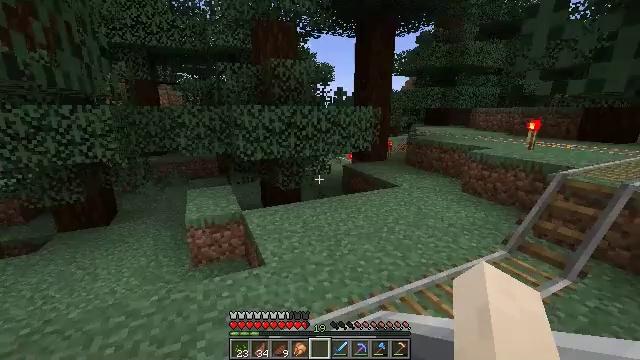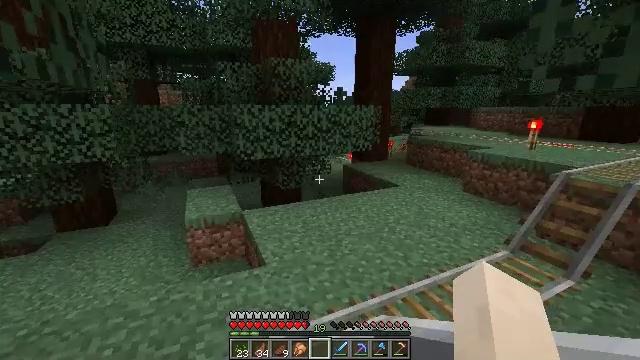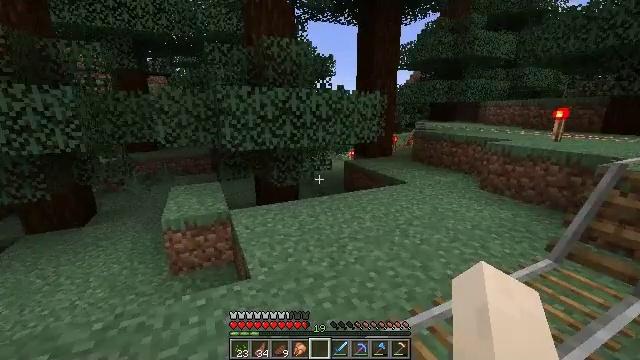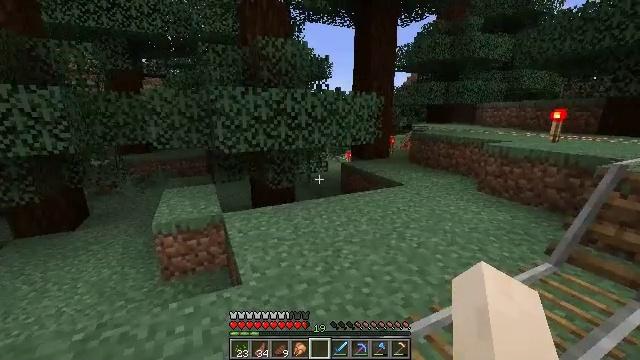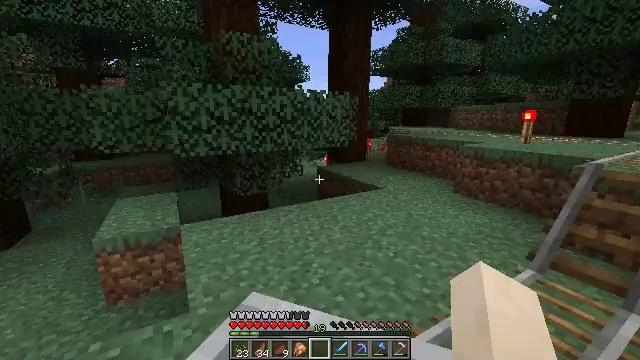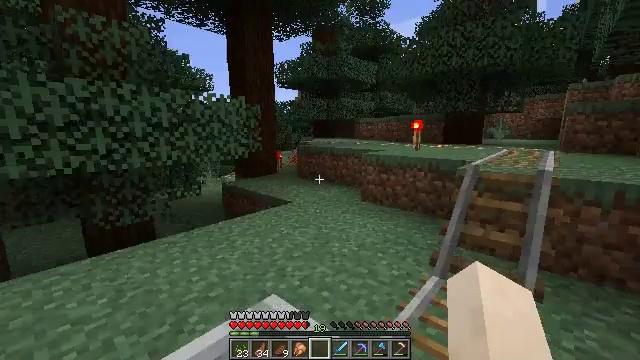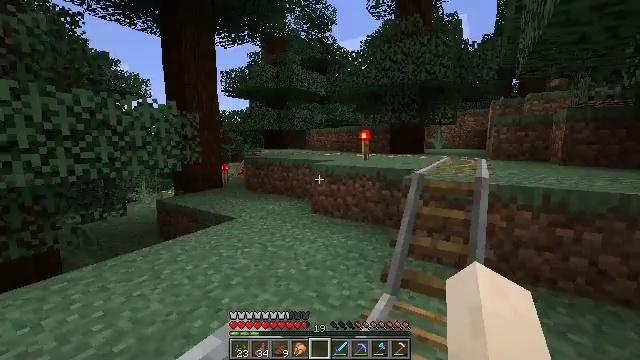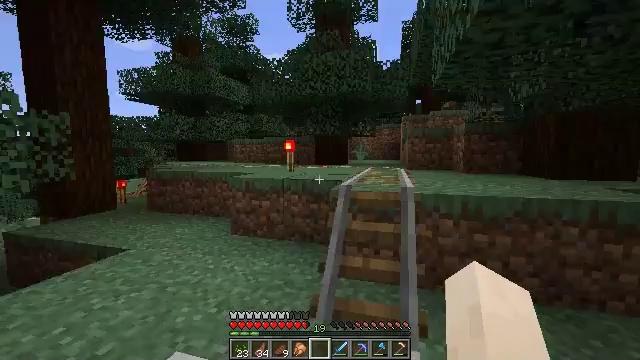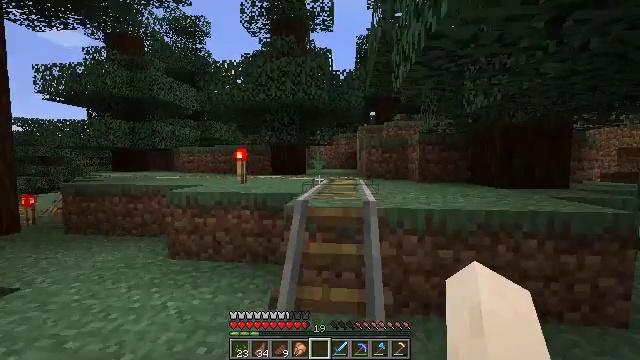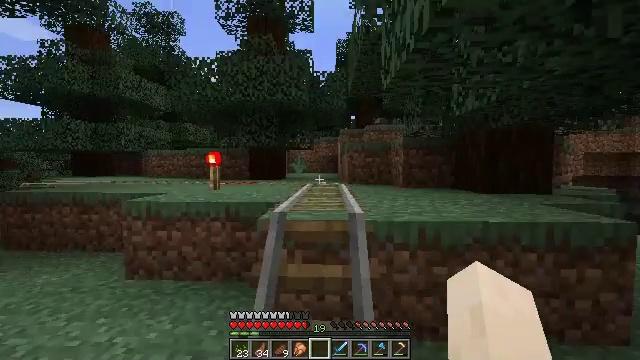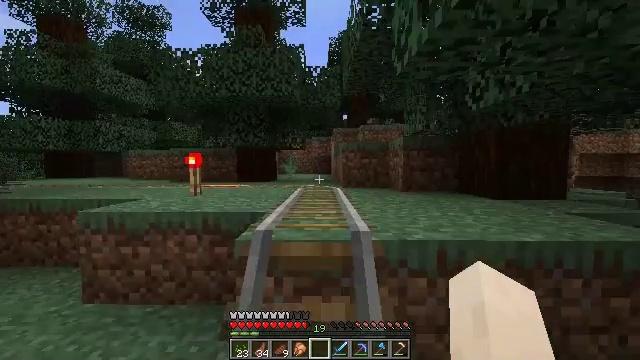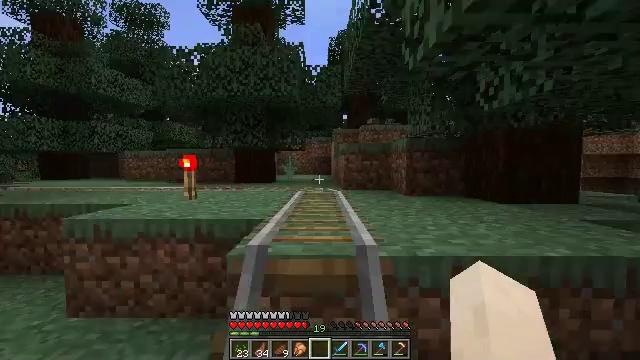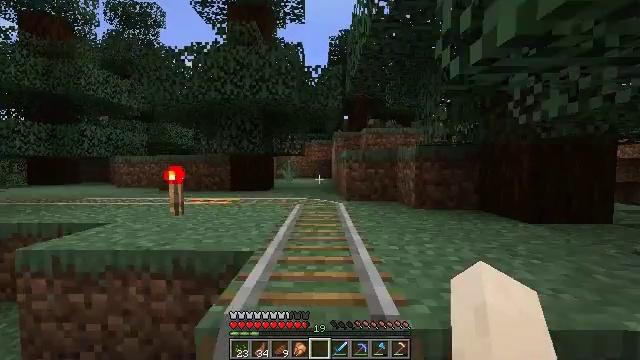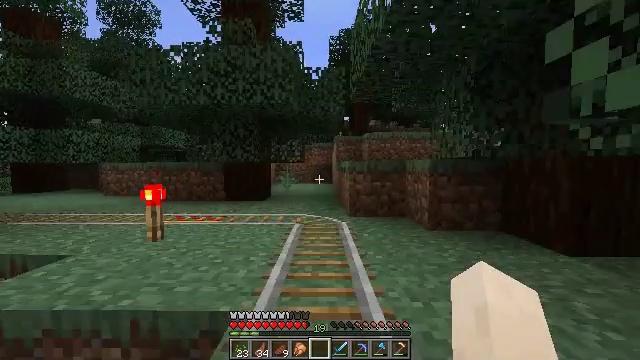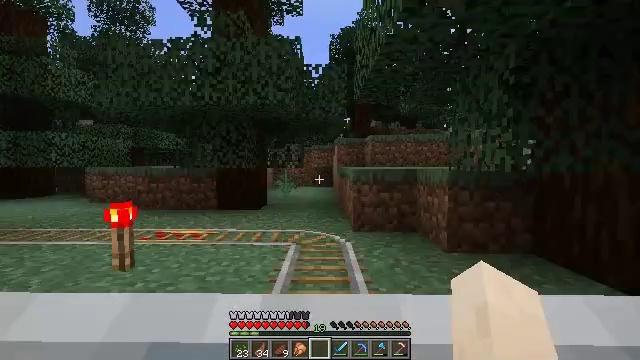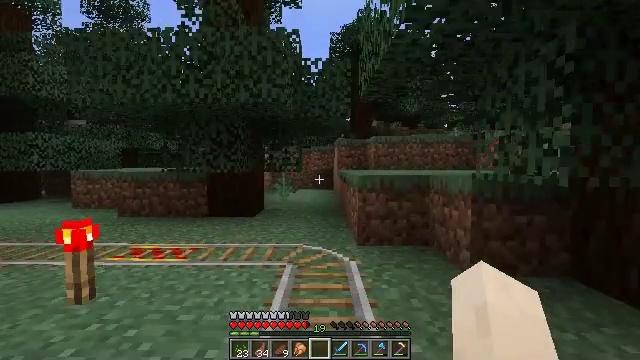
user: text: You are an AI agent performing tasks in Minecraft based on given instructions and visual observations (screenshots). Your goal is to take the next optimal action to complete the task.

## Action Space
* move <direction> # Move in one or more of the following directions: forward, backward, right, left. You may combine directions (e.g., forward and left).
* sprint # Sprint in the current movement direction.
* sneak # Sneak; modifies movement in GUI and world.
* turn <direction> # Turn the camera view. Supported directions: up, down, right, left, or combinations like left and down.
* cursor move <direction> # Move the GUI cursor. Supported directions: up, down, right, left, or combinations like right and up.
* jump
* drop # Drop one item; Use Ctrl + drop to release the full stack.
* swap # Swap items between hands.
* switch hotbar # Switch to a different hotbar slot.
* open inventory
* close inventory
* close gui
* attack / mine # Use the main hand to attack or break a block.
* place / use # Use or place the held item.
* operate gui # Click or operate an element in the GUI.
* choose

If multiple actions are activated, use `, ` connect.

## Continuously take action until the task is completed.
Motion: motion action
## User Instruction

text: Gather wheat by left-clicking on it.
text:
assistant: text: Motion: no_op
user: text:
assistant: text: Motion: no_op
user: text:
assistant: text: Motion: turn right
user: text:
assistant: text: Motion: turn right and up
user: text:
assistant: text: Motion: turn right and up
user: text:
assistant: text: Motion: turn right and up
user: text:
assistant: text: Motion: turn right and up
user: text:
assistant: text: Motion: turn right and up
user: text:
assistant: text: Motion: turn right
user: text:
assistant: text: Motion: no_op
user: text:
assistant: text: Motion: no_op
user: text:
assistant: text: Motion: no_op
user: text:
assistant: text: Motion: no_op
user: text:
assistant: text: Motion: no_op
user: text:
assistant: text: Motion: no_op
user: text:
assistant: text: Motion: no_op
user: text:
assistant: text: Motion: turn left
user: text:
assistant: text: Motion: turn left and down
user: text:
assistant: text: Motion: turn left and down
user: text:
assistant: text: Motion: turn left and down
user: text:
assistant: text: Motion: turn left
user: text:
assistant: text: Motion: turn left
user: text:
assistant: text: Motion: turn left
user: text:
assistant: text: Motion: turn left
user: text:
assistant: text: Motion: turn left
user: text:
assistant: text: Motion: no_op
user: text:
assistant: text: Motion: no_op
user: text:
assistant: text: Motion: no_op
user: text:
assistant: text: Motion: no_op
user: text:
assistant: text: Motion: no_op